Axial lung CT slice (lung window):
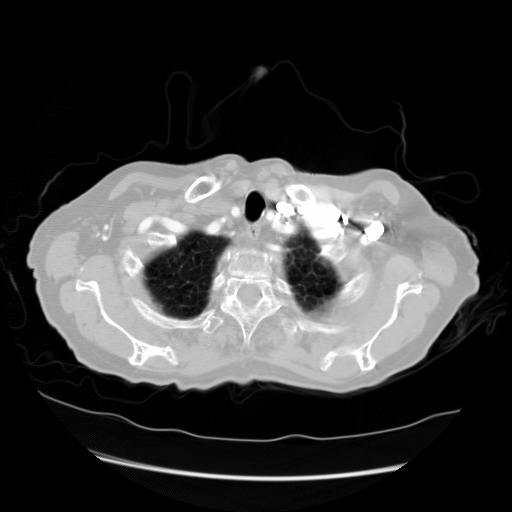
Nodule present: no